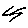
Label: zigzag